Question:
Is there any module that could aid me in producing something like this?
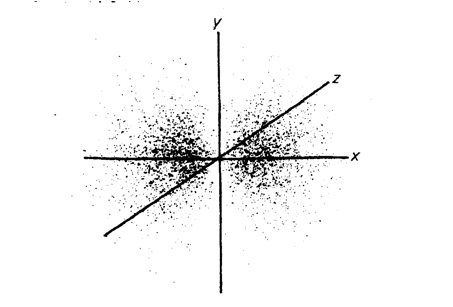
Answer: Like <URL>, say?
<URL>
<URL>
The <URL> is a wonderful thing to behold.
---
Code copied from the linked example.
'''
import numpy as np
from mpl_toolkits.mplot3d import Axes3D
import matplotlib.pyplot as plt
def randrange(n, vmin, vmax):
return (vmax-vmin)*np.random.rand(n) + vmin
fig = plt.figure()
ax = fig.add_subplot(111, projection='3d')
n = 100
for c, m, zl, zh in [('r', 'o', -50, -25), ('b', '^', -30, -5)]:
xs = randrange(n, 23, 32)
ys = randrange(n, 0, 100)
zs = randrange(n, zl, zh)
ax.scatter(xs, ys, zs, c=c, marker=m)
ax.set_xlabel('X Label')
ax.set_ylabel('Y Label')
ax.set_zlabel('Z Label')
plt.show()
'''